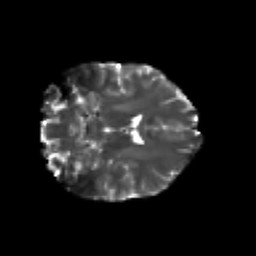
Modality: T2w
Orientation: coronal
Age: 21
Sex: female
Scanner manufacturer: siemens
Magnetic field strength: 3 T
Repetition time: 3.5 s
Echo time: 0.104 s